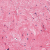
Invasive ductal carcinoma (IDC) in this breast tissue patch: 0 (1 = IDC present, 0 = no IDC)